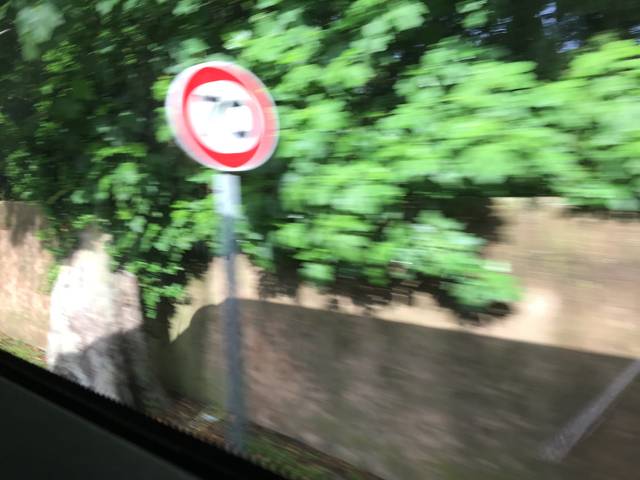
Region: France
Coordinates: 44.001, 4.868